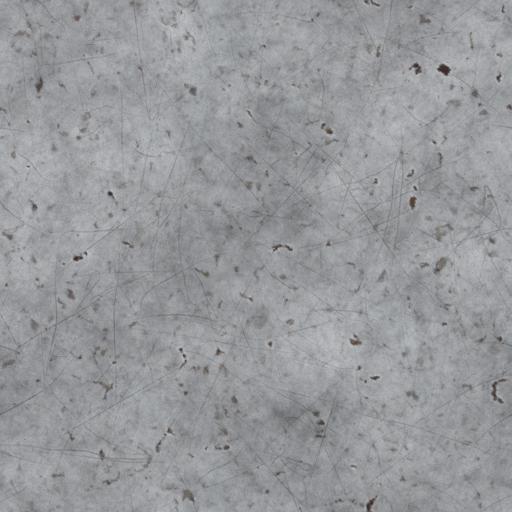
Tags: bumpy metal scratches silver steel